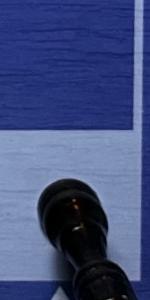
Label: Empty